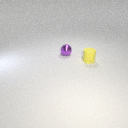
small purple metal sphere to the left of small yellow rubber cylinder